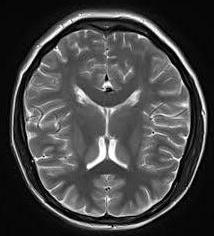
Label: notumor